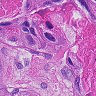
Metastatic tissue present: yes